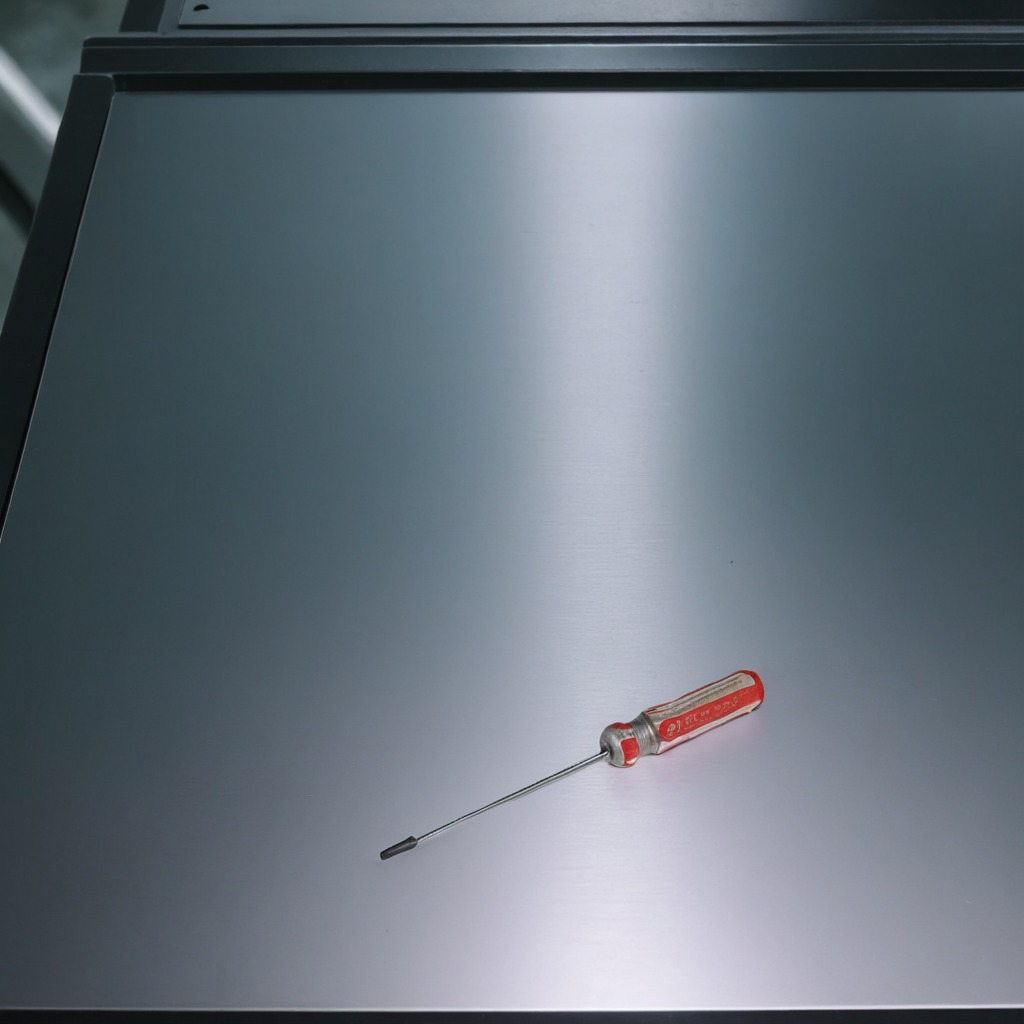
A screwdriver is lying on the metal table in a machine shop under fluorescent lights.